Question: I have a page of dynamically created JQuery 1.3.1 collapsible items (not in an accordion set), and I am trying to save the expanded or collapsed state of each item. The collapsible items work fine without attaching any handlers. My code to attach the handlers is here, which I'm calling in 'pagebeforeshow' (I tried in 'pageshow' as well):
'''
function bindCollapsibleHistoryHandlers(){
function getHandler(field, value){
var handler = function(event, ui){
var element = event.target.id;
var id = (element.split('-'))[1];
var status = window.mam_history.status('meetings', id);
if (null == status){
status = { "open": false, "note_open": false, "dist_open": false };
}
status[field] = value;
var new_status = null;
window.mam_history.status('meetings', id, status);
return true;
}
return handler;
}
$('.mtg_item').off('collapsiblecollapse');
$('.mtg_item').on('collapsible', getHandler('open', false));
$('.mtg_item').off('collapsibleexpand');
$('.mtg_item').on('collapsibleexpand', getHandler('open', true));
$('.dist_info').off('collapsiblecollapse');
$('.dist_info').on('collapsiblecollapse', getHandler('dist_open', false));
$('.dist_info').off('collapsibleexpand');
$('.dist_info').on('collapsibleexpand', getHandler('dist_open', true));
}
'''
One of the HTML elements looks like this in the Chrome inspector:

According to the <URL>' did not change either.
Inside the handler I tried various combinations of adding or removing the 'ui-collapsible-collapsed' class or setting the 'collapsible' option before a '.trigger('create')', and even triggering the 'collapsiblecollapse' and 'collapsibleexpand' inside the handler (when it was bound to 'collapse' and 'expand', of course). Removing the '.off()' lines made no difference (I can't imagine why it would). Nothing I've tried so far will cause the collapsible to collapse or expand when clicked on when the handler actually runs while bound to 'collapse' or 'expand'. It doesn't matter what code is actually in the handler, or whether I have a 'data-collapsed' attribute in the '<div>' tag to begin with or not.
So it seems there's something I'm missing, and I would appreciate any help in seeing the error in my ways.
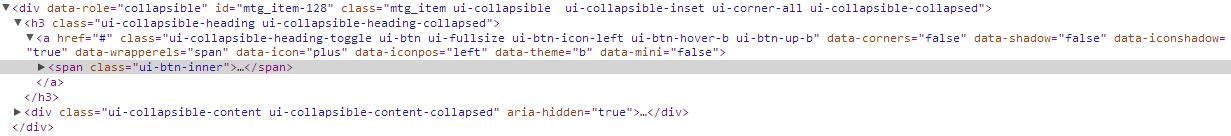
Answer: ## Solution
### Working example: http://jsfiddle.net/Gajotres/3pCQh/
As you have notices proper way to detect collapsible state is to use collapse and expand event (information provided in official documentation is wrong). Also when binding events in 'jQuery Mobile', specially with dynamically created objects it is important to use delegated binding, like this:
'''
$(document).on( "collapse", "#test-collapsible", function( event, ui ){
alert('Close');
});
$(document).on( "expand", "#test-collapsible", function( event, ui ){
alert('Open');
});
'''
This example doesn't care if object exist or don't exist. Event is going to be bound to document object and it will propagate to the correct destination only if/when object becomes available inside the 'DOM'.
## Few notes
If you use correct page event (like 'pageinit') you don't need to use 'off' to unbind an event. 'Pageinit' will trigger only once, just like document ready when used with classic jQuery.
There's one more thing. If you are using several 'HTML' pages you need to be careful with your javascript. When jQuery Mobile loads additional 'HTML' pages it loads only 'BODY' content so everything inside a 'HEAD' will be discarded. This could also be the reason why your code example is not executing. Solutions to this problem can be fond <URL>.